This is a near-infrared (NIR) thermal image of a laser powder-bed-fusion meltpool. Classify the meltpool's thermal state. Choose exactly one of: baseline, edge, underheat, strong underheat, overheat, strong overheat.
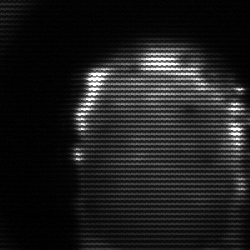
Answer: baseline